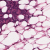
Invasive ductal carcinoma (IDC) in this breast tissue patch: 1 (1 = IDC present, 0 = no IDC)